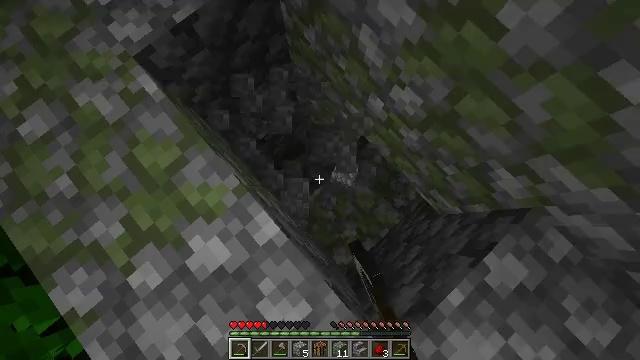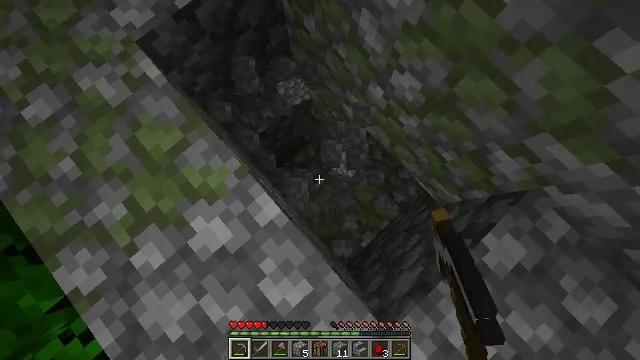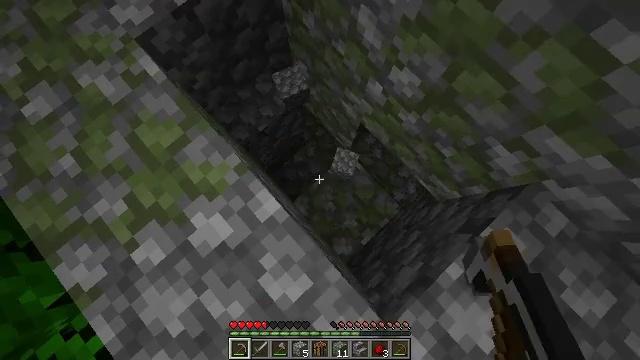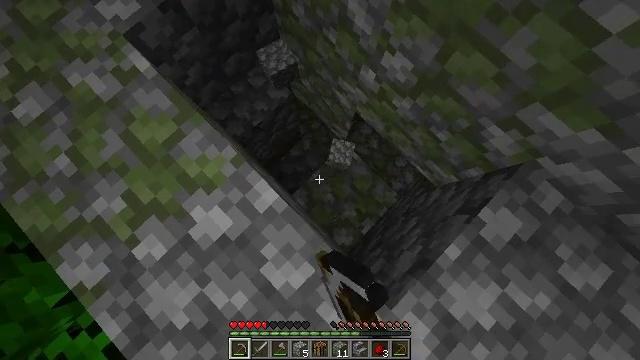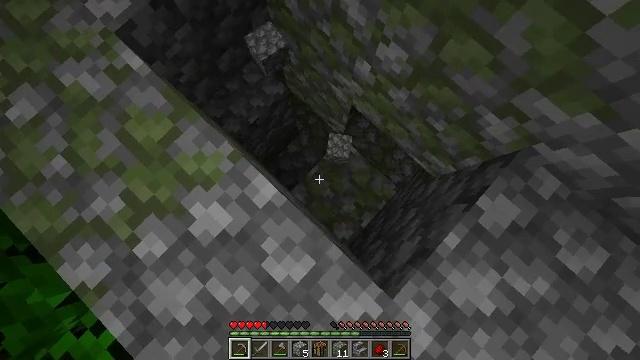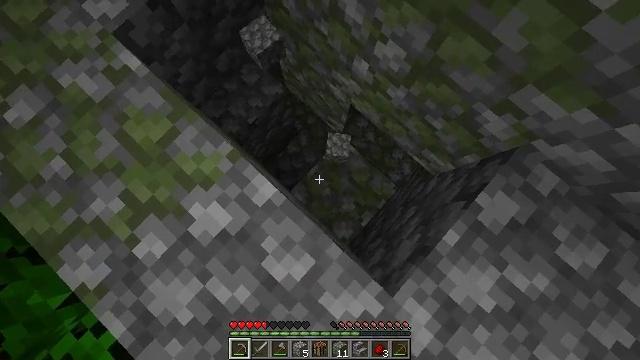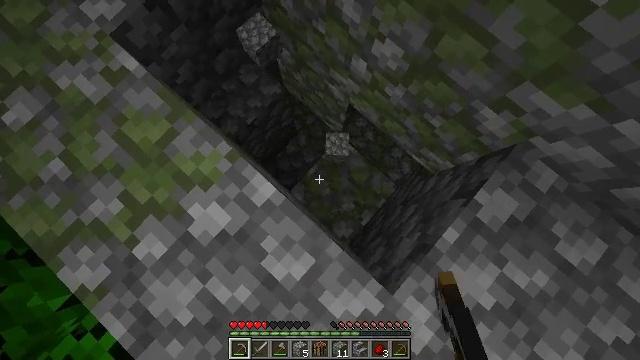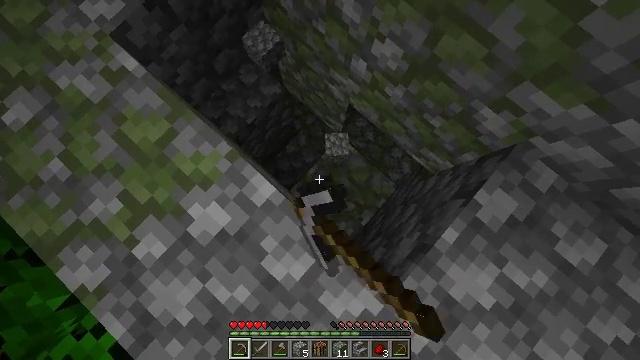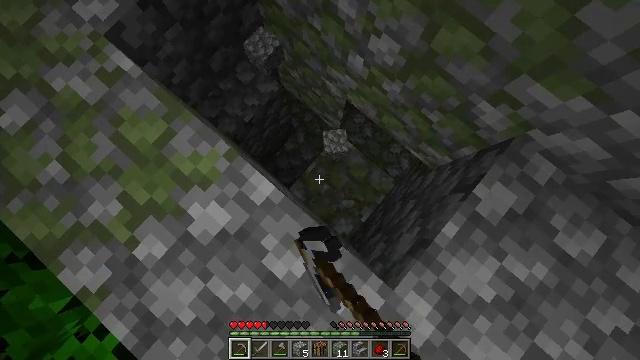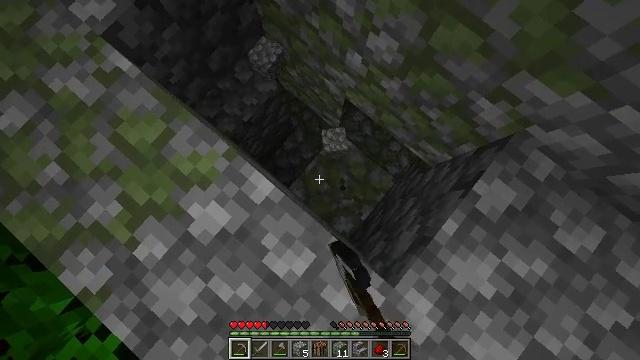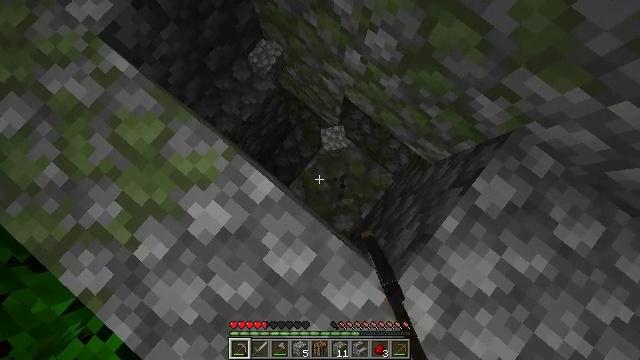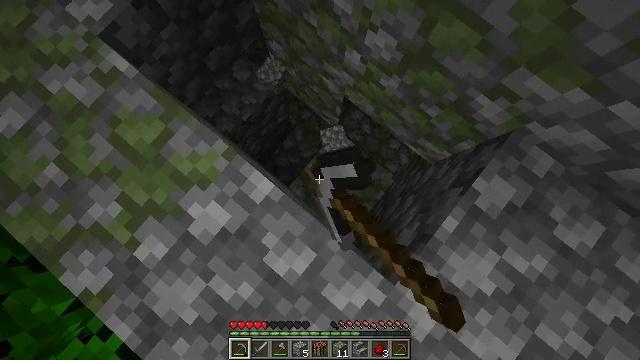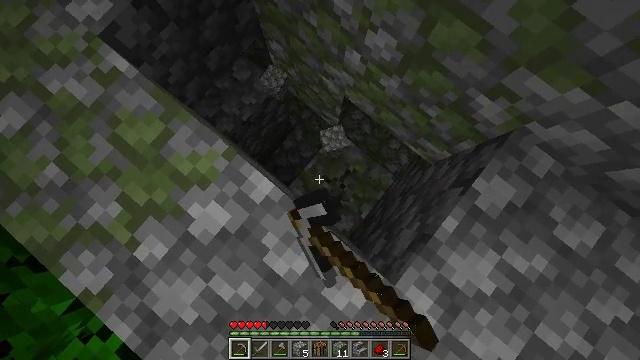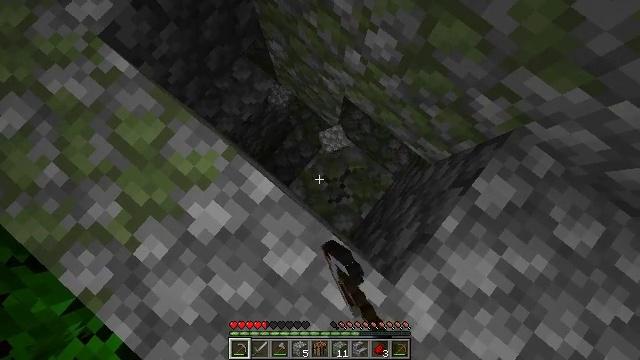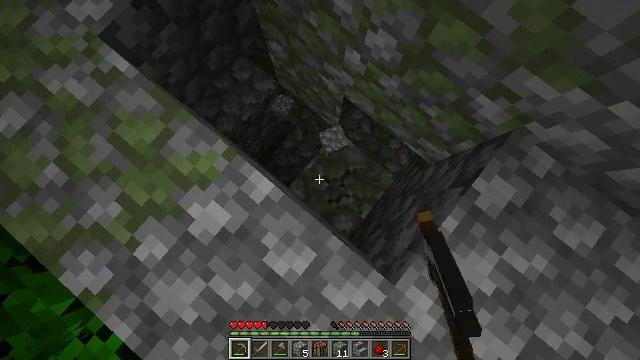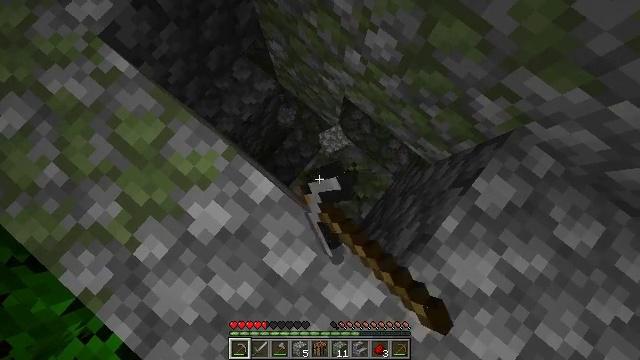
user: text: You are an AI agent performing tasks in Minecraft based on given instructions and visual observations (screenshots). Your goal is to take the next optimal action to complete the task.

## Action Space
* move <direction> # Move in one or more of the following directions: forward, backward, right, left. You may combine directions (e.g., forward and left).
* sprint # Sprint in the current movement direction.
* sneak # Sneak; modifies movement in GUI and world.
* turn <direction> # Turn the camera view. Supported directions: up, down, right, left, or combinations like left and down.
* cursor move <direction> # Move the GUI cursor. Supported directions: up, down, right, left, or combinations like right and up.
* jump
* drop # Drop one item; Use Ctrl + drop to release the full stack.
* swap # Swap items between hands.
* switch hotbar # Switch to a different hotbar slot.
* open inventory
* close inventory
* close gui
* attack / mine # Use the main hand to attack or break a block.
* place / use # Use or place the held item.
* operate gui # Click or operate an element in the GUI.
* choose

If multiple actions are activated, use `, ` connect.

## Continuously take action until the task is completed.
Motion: motion action
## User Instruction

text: Harvest mossy cobblestone for building.
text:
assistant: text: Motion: move back, sneak, attack / mine
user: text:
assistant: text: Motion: sneak, attack / mine
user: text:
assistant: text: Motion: sneak, turn right and down, attack / mine
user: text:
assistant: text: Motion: sneak, turn right, attack / mine
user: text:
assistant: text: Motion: sneak, attack / mine
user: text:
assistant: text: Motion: sneak, attack / mine
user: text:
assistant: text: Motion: sneak, attack / mine
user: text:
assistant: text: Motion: sneak, turn right, attack / mine
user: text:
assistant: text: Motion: sneak, attack / mine
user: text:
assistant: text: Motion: sneak, attack / mine
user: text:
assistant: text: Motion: sneak, attack / mine
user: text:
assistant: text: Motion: sneak, attack / mine
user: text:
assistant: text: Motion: sneak, attack / mine
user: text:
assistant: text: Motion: sneak, attack / mine
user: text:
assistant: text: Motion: sneak, attack / mine
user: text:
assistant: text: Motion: sneak, attack / mine
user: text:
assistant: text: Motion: sneak, attack / mine
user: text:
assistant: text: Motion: sneak, attack / mine
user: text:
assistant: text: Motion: sneak, attack / mine
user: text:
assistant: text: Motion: sneak, attack / mine
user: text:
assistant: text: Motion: sneak, attack / mine
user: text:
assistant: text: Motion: sneak, attack / mine
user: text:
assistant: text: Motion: sneak, attack / mine
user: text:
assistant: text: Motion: sneak, attack / mine
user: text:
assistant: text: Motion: sneak, attack / mine
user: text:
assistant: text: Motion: sneak, attack / mine
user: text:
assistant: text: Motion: sneak, attack / mine